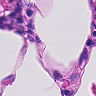
Metastatic tissue present: no